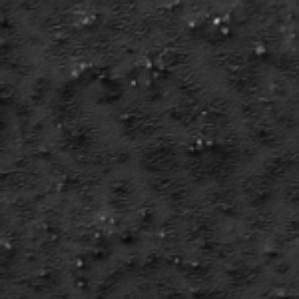
Label: frost